Interaction volume radius: 10 \u00c5
Interaction volume height: 25 \u00c5
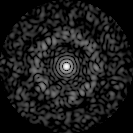
Disorder parameter: 0.8394